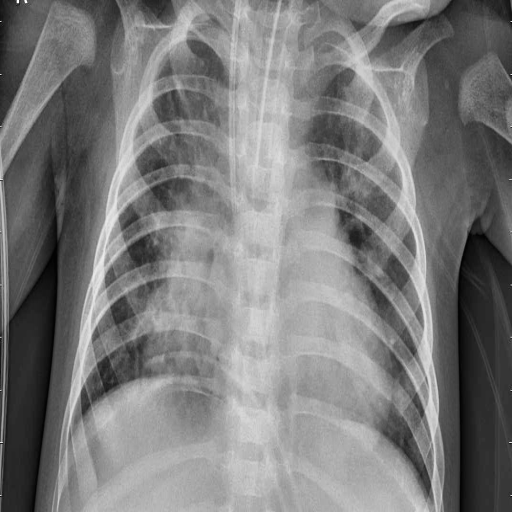
Finding: PNEUMONIA